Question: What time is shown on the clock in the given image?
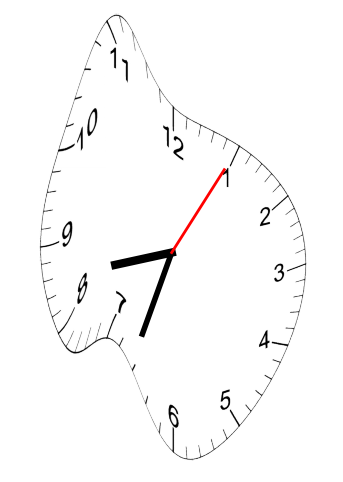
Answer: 08:33:05